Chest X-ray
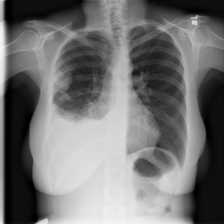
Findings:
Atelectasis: negative
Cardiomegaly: negative
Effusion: negative
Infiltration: negative
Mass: negative
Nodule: negative
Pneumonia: negative
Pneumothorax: negative
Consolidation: negative
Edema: negative
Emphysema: negative
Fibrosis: negative
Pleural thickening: negative
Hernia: negative